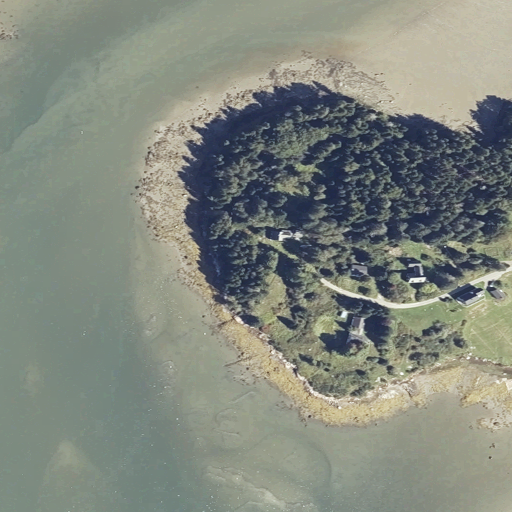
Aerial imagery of cape in Maine named City Point containing open water, evergreen forest, herbaceous wetlands, low intensity development, grassland, mixed forest, and open development